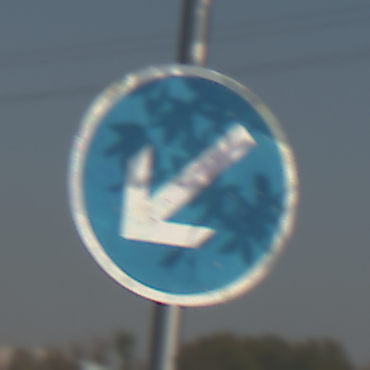
Verkehrszeichen: VorgeschriebeneVorbeifahrtLinks
Umgebung: Outdoor, Special
Tageszeit: MorningAfternoon
Wetter: Clear
Licht: Natural
Jahreszeit: NotSpecified
Kontrast: HighContrast